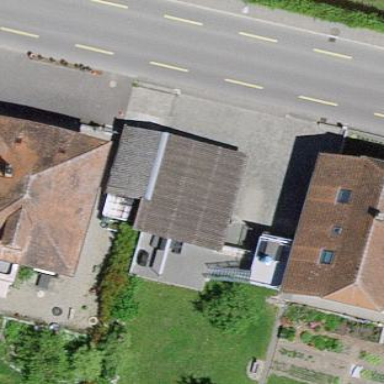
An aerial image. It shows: Garage building.